Field crop: maize
Growth stage: 2
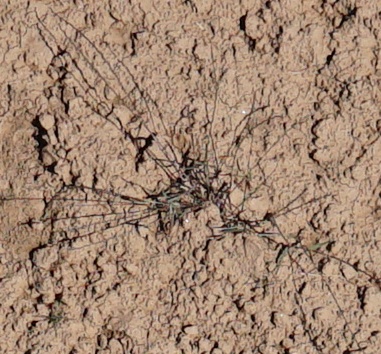
Species: lolium